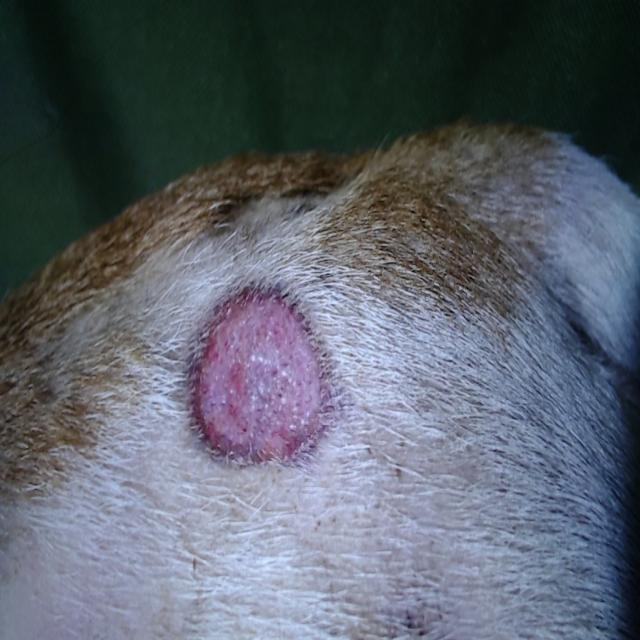
Canine ringworm (Dermatophytosis) — fungal infection caused by Microsporum or Trichophyton. Presents with circular alopecia, scaling, crusting, and broken hairs.